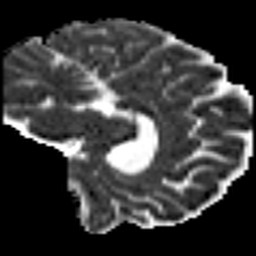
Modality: MD
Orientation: sagittal
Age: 36
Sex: female
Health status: ill
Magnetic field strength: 3 T
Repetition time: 8.4 s
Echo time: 0.0926 s